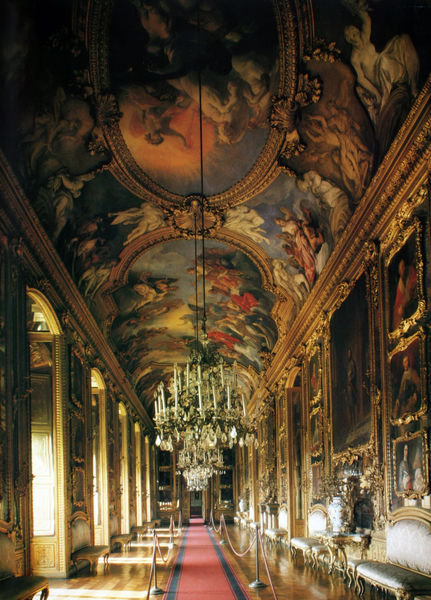
Titel: Palazzo Reale in Turin, Galleria del Daniele
Künstler: Carlo Emanuele Lanfranchi
Standort: Torino
Institution: Palazzo Reale
Schlagwörter: blau, gemälde, himmel, schatten, gelb, menschen, braun, fenster, hell, lampe, licht, orange, schwarz, stuhl, stühle, säulen, tür, weiss, rot, schloss, wolke, malerei, teppich, architektur, barock, rahmen, samt, silber, bild, goldrahmen, innenraum, möbel, portrait, porträt, spiegel, kirche, sonne, gold, interieur, kordeln, schnur, sessel, decke, rokoko, rosa, seide, oval, engel, vase, bilder, kommode, sofa, bogen, türen, parkett, sonnenlicht, bank, saal, kuppel, seile, bezug, polster, salon, glanz, wandgemälde, wandmalerei, lciht, kerzen, kronleuchter, leuchter, lüster, stuck, vasen, durchgang, innenansicht, läufer, couch, tor, galerie, halle, flucht, foto, fotografie, bögen, eingang, gang, gewölbe, medaillon, vergoldet, palast, fenter, flur, pracht, bänke, photo, kirchenschiff, orgel, kristall, schatte, fresken, zaum, lichtquelle, königlich, deckengemälde, deckenspiegel, fresko, gemäldegalerie, museum, golden, prunk, sitzbank, gloriole, fotographie, fresco, freskos, absperrung, kostbar, purpur, aureole, tonne, säulengang, versailles, piano nobile, deckenmalerei, tonnengewölbe, arkantus, barok, versaille, palst, rocaille, genster, medaillons, ahnengalerie, luster, sofas, prächtig, sall, prunkvoll, roter teppich, glorie, deckenfresko, spiegelsaal, deckengewölbe, deckenfresco, uster, abgesperrt, absprerrung, bildmedaillon, kerzenlüster, roter tepich, saaal, schlosjs, spiegelgalerie, ggemälde